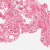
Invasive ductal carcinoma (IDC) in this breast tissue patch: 0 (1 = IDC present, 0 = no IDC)